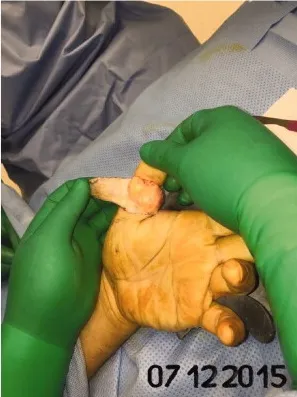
(A-D) A rectangular radially incision was made over the left thumb and the mass was excised completely.
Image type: radiology (ct)